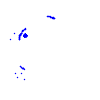
Particle: kaon